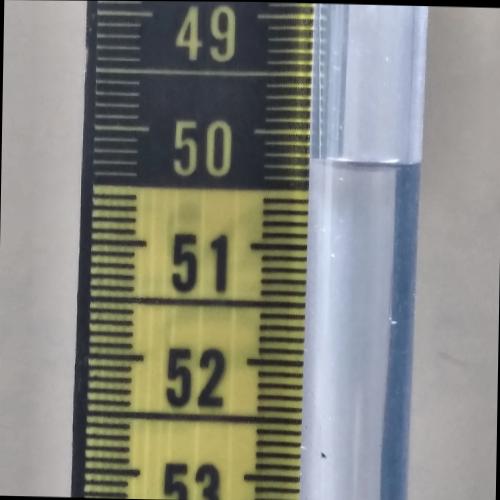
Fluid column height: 50.2 cm